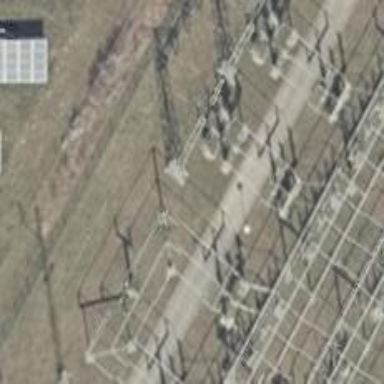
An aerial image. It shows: Power line with 3 cables in bay configuration.